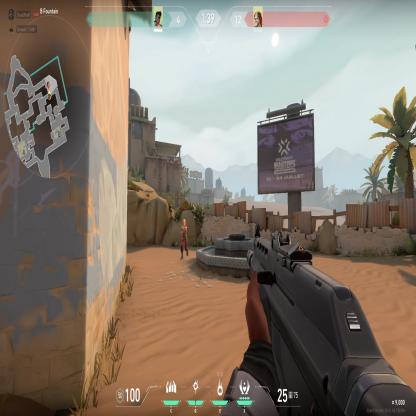
Label: enemy